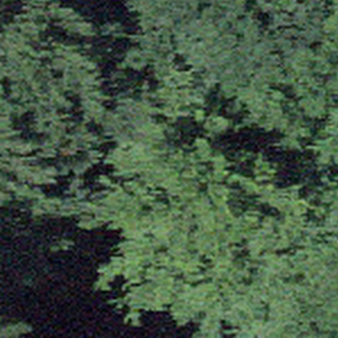
Label: other